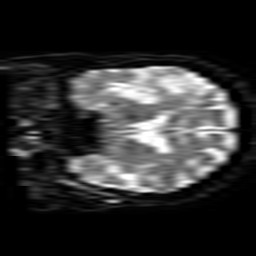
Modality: ADC
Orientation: coronal
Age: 76
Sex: female
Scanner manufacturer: philips
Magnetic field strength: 1.5 T
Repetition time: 3.686 s
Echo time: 0.09411 s